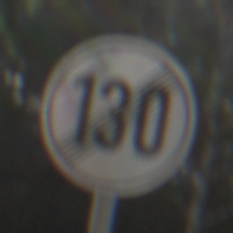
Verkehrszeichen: EndeGeschwindigkeit130
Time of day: MorningAfternoon
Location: Outdoor (Nature)
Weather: Clear
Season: Winter
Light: Natural